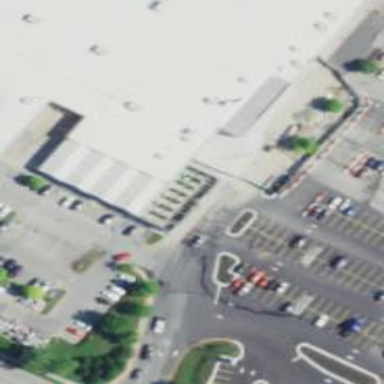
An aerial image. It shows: Building that serves as garden center.